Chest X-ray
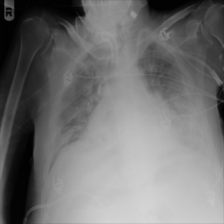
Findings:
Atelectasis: negative
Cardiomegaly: positive
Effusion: negative
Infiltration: negative
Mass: negative
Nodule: negative
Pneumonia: negative
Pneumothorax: negative
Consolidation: negative
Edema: negative
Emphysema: negative
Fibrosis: negative
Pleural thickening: positive
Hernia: negative